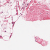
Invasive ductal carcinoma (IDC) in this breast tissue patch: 0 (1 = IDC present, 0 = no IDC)